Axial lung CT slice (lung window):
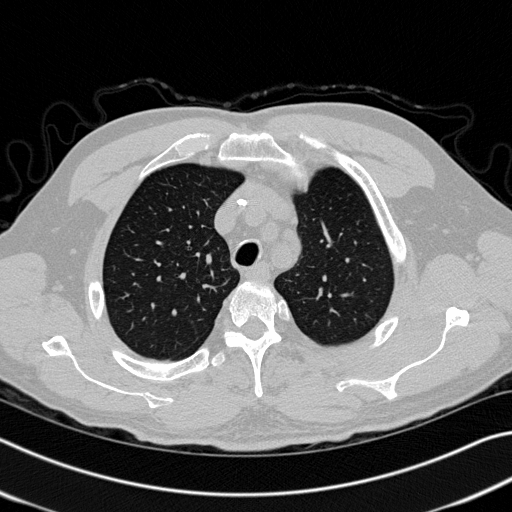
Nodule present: no